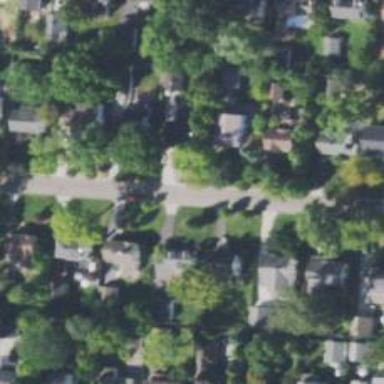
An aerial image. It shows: Residential driveway designated as service road.